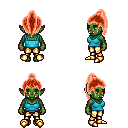
a pixel art fantasy rpg character, female body template, orc, green skin, teal pirate shirt, gold greaves, red long topknot hairstyle, gold boots, four views (front, back, left, right), 2x2 character sprite sheet, small pixel art, hard edges, no anti-aliasing